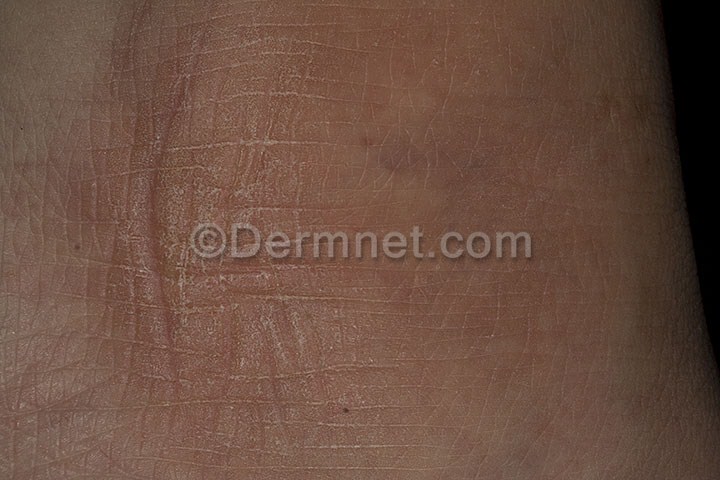
Disease: Eczema Photos